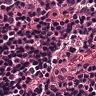
Metastatic tissue present: no